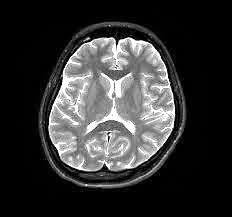
Label: notumor